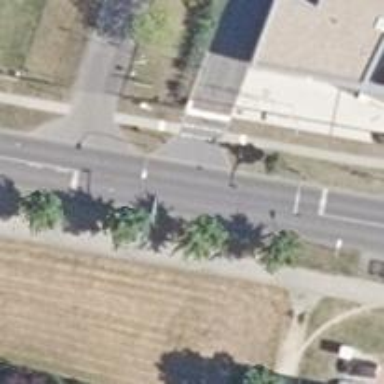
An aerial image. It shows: Road with traffic signals.